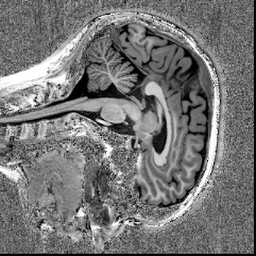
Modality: T1w
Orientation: sagittal
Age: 26
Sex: female
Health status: healthy
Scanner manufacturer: siemens
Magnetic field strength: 7 T
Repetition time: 4.3 s
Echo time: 0.00227 s